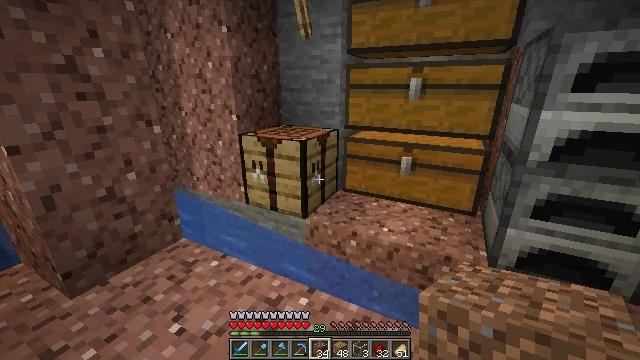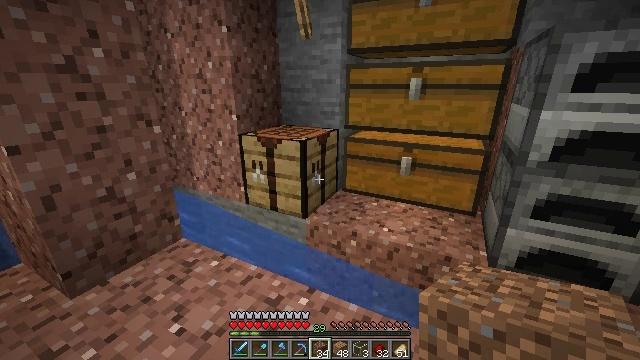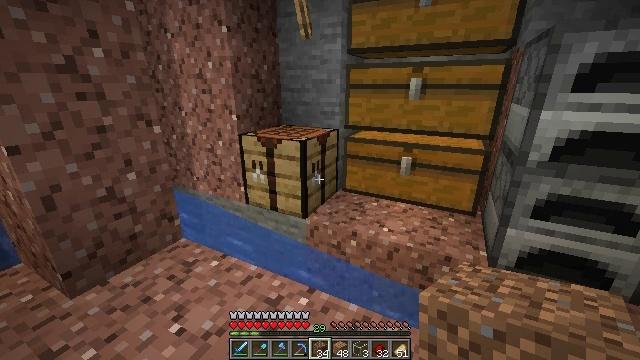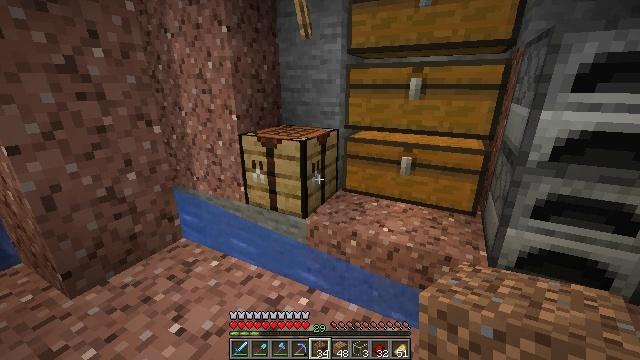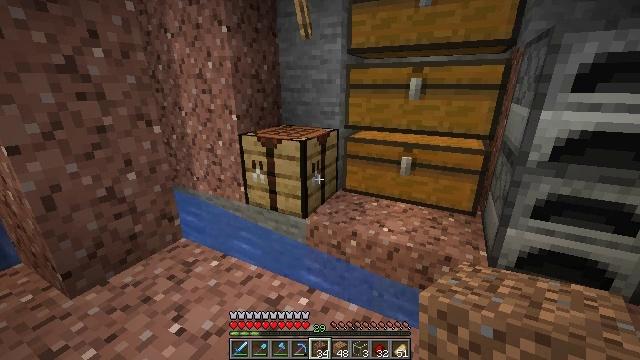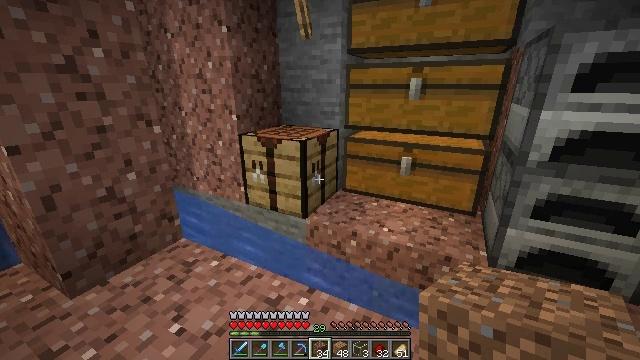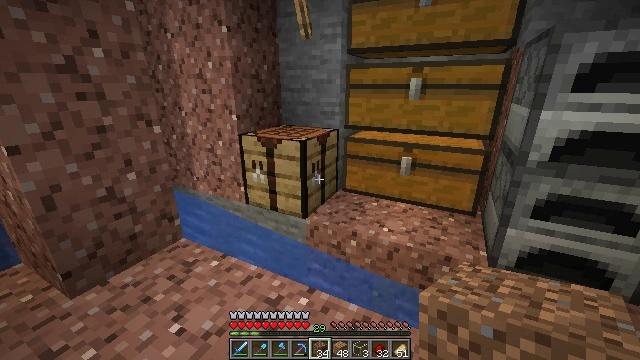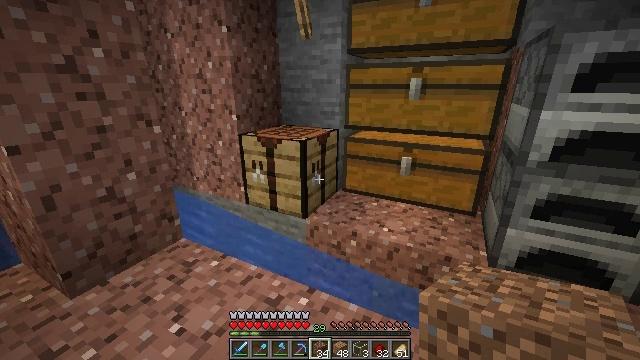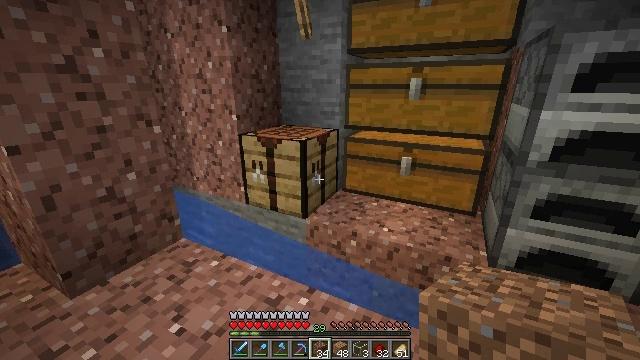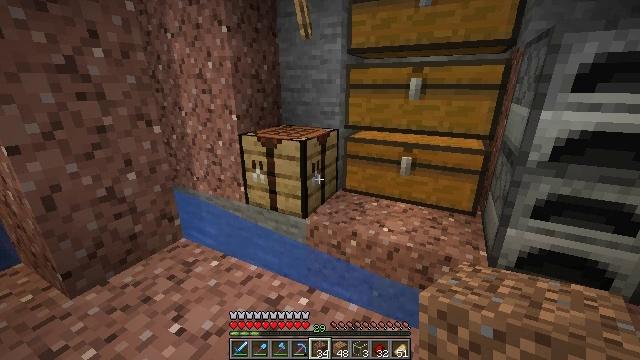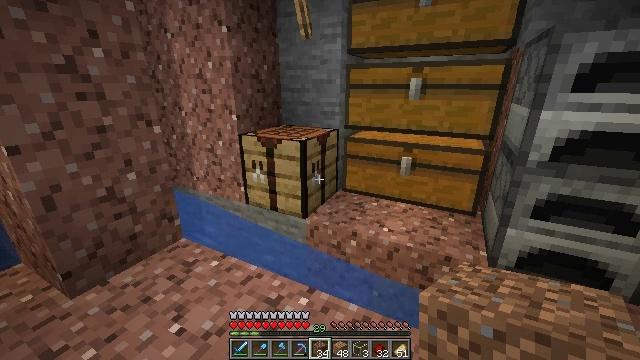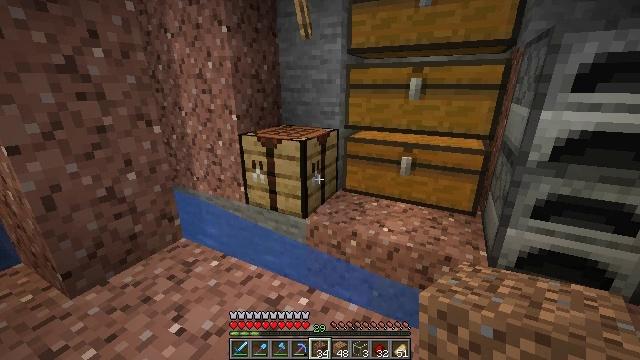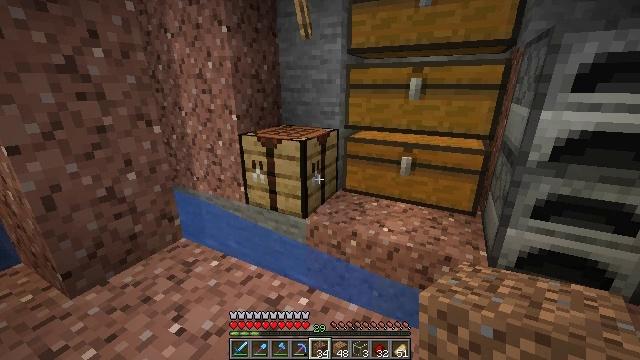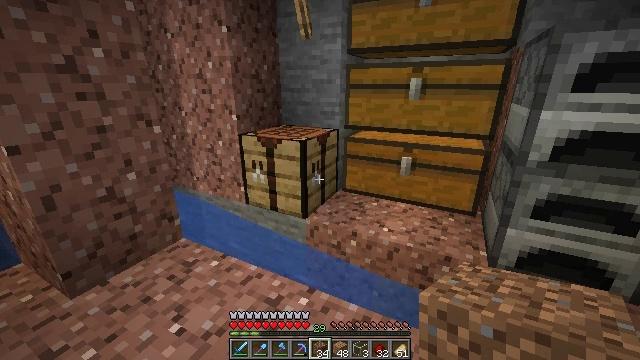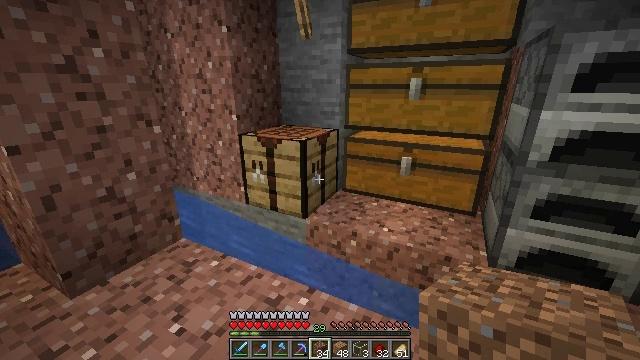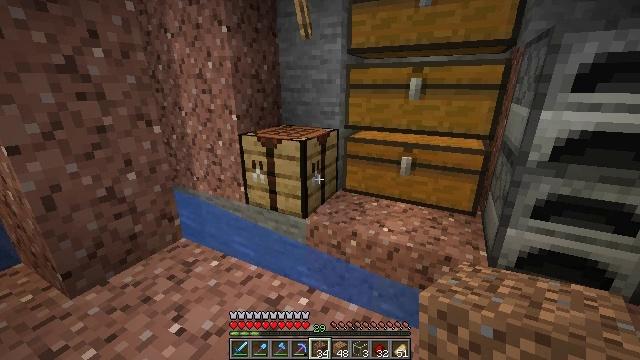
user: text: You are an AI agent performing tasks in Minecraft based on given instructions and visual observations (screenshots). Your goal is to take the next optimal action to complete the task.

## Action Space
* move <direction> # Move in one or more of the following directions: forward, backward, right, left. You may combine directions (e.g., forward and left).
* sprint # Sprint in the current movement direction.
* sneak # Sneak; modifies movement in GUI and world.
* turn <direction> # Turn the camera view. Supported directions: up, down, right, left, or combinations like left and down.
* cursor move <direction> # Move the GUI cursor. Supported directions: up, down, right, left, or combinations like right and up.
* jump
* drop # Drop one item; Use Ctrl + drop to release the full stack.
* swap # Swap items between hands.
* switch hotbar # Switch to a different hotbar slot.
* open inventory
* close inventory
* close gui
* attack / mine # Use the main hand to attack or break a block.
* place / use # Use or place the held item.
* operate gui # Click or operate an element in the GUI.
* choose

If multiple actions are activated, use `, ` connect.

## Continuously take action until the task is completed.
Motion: motion action
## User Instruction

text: Craft a helmet using gold ingots.
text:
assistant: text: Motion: no_op
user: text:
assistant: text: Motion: no_op
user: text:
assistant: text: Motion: no_op
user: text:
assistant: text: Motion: no_op
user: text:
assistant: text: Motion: no_op
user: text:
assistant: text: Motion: no_op
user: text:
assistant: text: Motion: no_op
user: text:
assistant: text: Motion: no_op
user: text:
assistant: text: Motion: no_op
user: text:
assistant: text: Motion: no_op
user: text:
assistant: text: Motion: no_op
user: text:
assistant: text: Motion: no_op
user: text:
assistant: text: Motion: no_op
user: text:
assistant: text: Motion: no_op
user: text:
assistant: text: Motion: no_op
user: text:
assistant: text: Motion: no_op
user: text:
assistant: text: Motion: no_op
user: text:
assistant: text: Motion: no_op
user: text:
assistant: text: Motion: no_op
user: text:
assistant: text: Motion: no_op
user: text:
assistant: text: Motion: no_op
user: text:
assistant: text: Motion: no_op
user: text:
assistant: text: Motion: no_op
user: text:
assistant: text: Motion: no_op
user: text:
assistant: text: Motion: no_op
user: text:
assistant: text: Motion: no_op
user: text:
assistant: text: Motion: no_op
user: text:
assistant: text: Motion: no_op
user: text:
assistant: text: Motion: no_op
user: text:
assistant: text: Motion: no_op